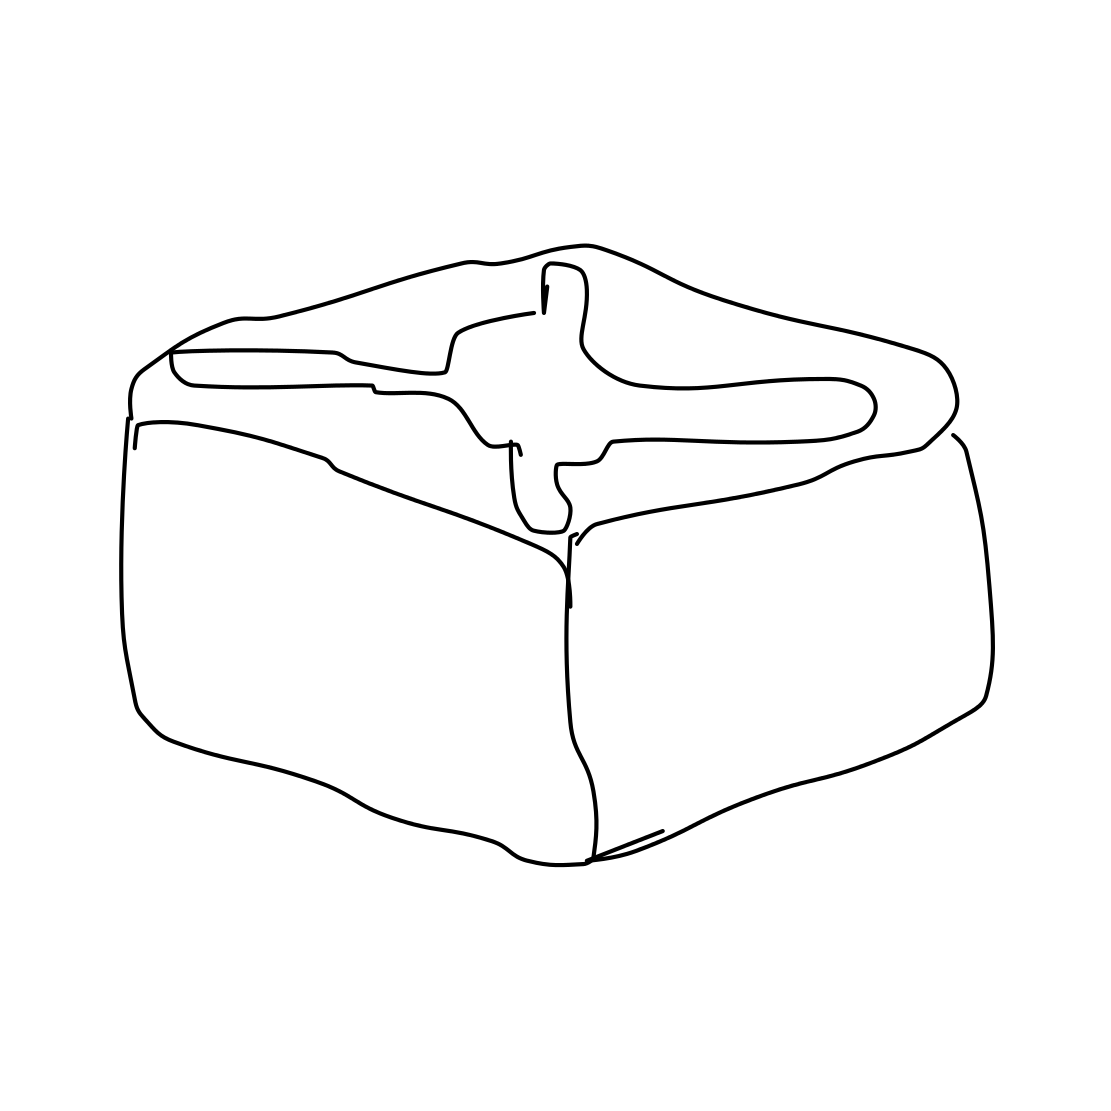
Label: ashtray